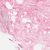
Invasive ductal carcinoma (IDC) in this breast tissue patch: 0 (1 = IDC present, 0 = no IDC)